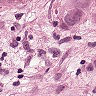
Metastatic tissue present: yes